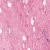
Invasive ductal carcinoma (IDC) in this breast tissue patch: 0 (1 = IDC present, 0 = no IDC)